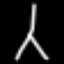
Label: The Eiffel Tower